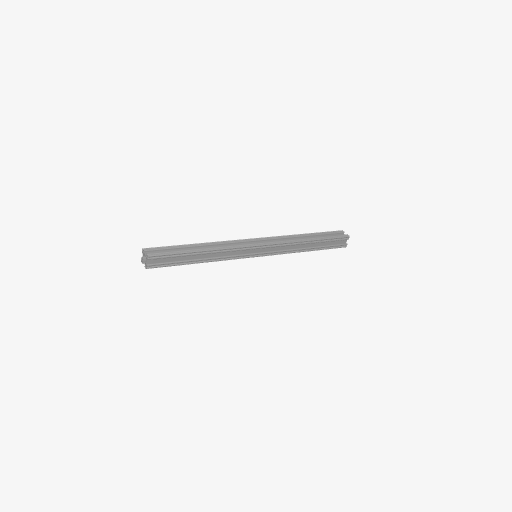
Part: OpenGoRAIL384